Interaction volume radius: 5 \u00c5
Interaction volume height: 20 \u00c5
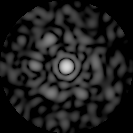
Disorder parameter: 0.8144